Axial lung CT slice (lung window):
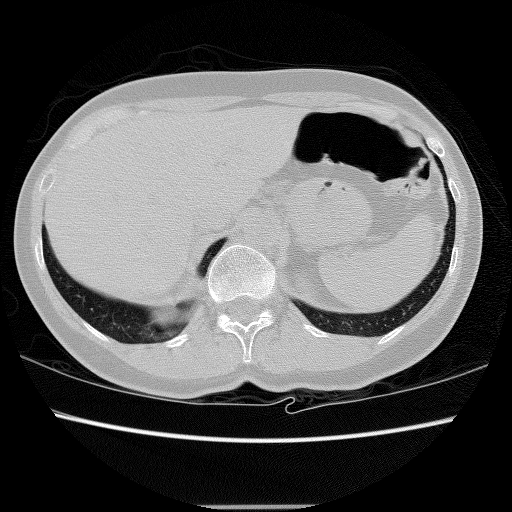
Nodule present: no